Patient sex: M
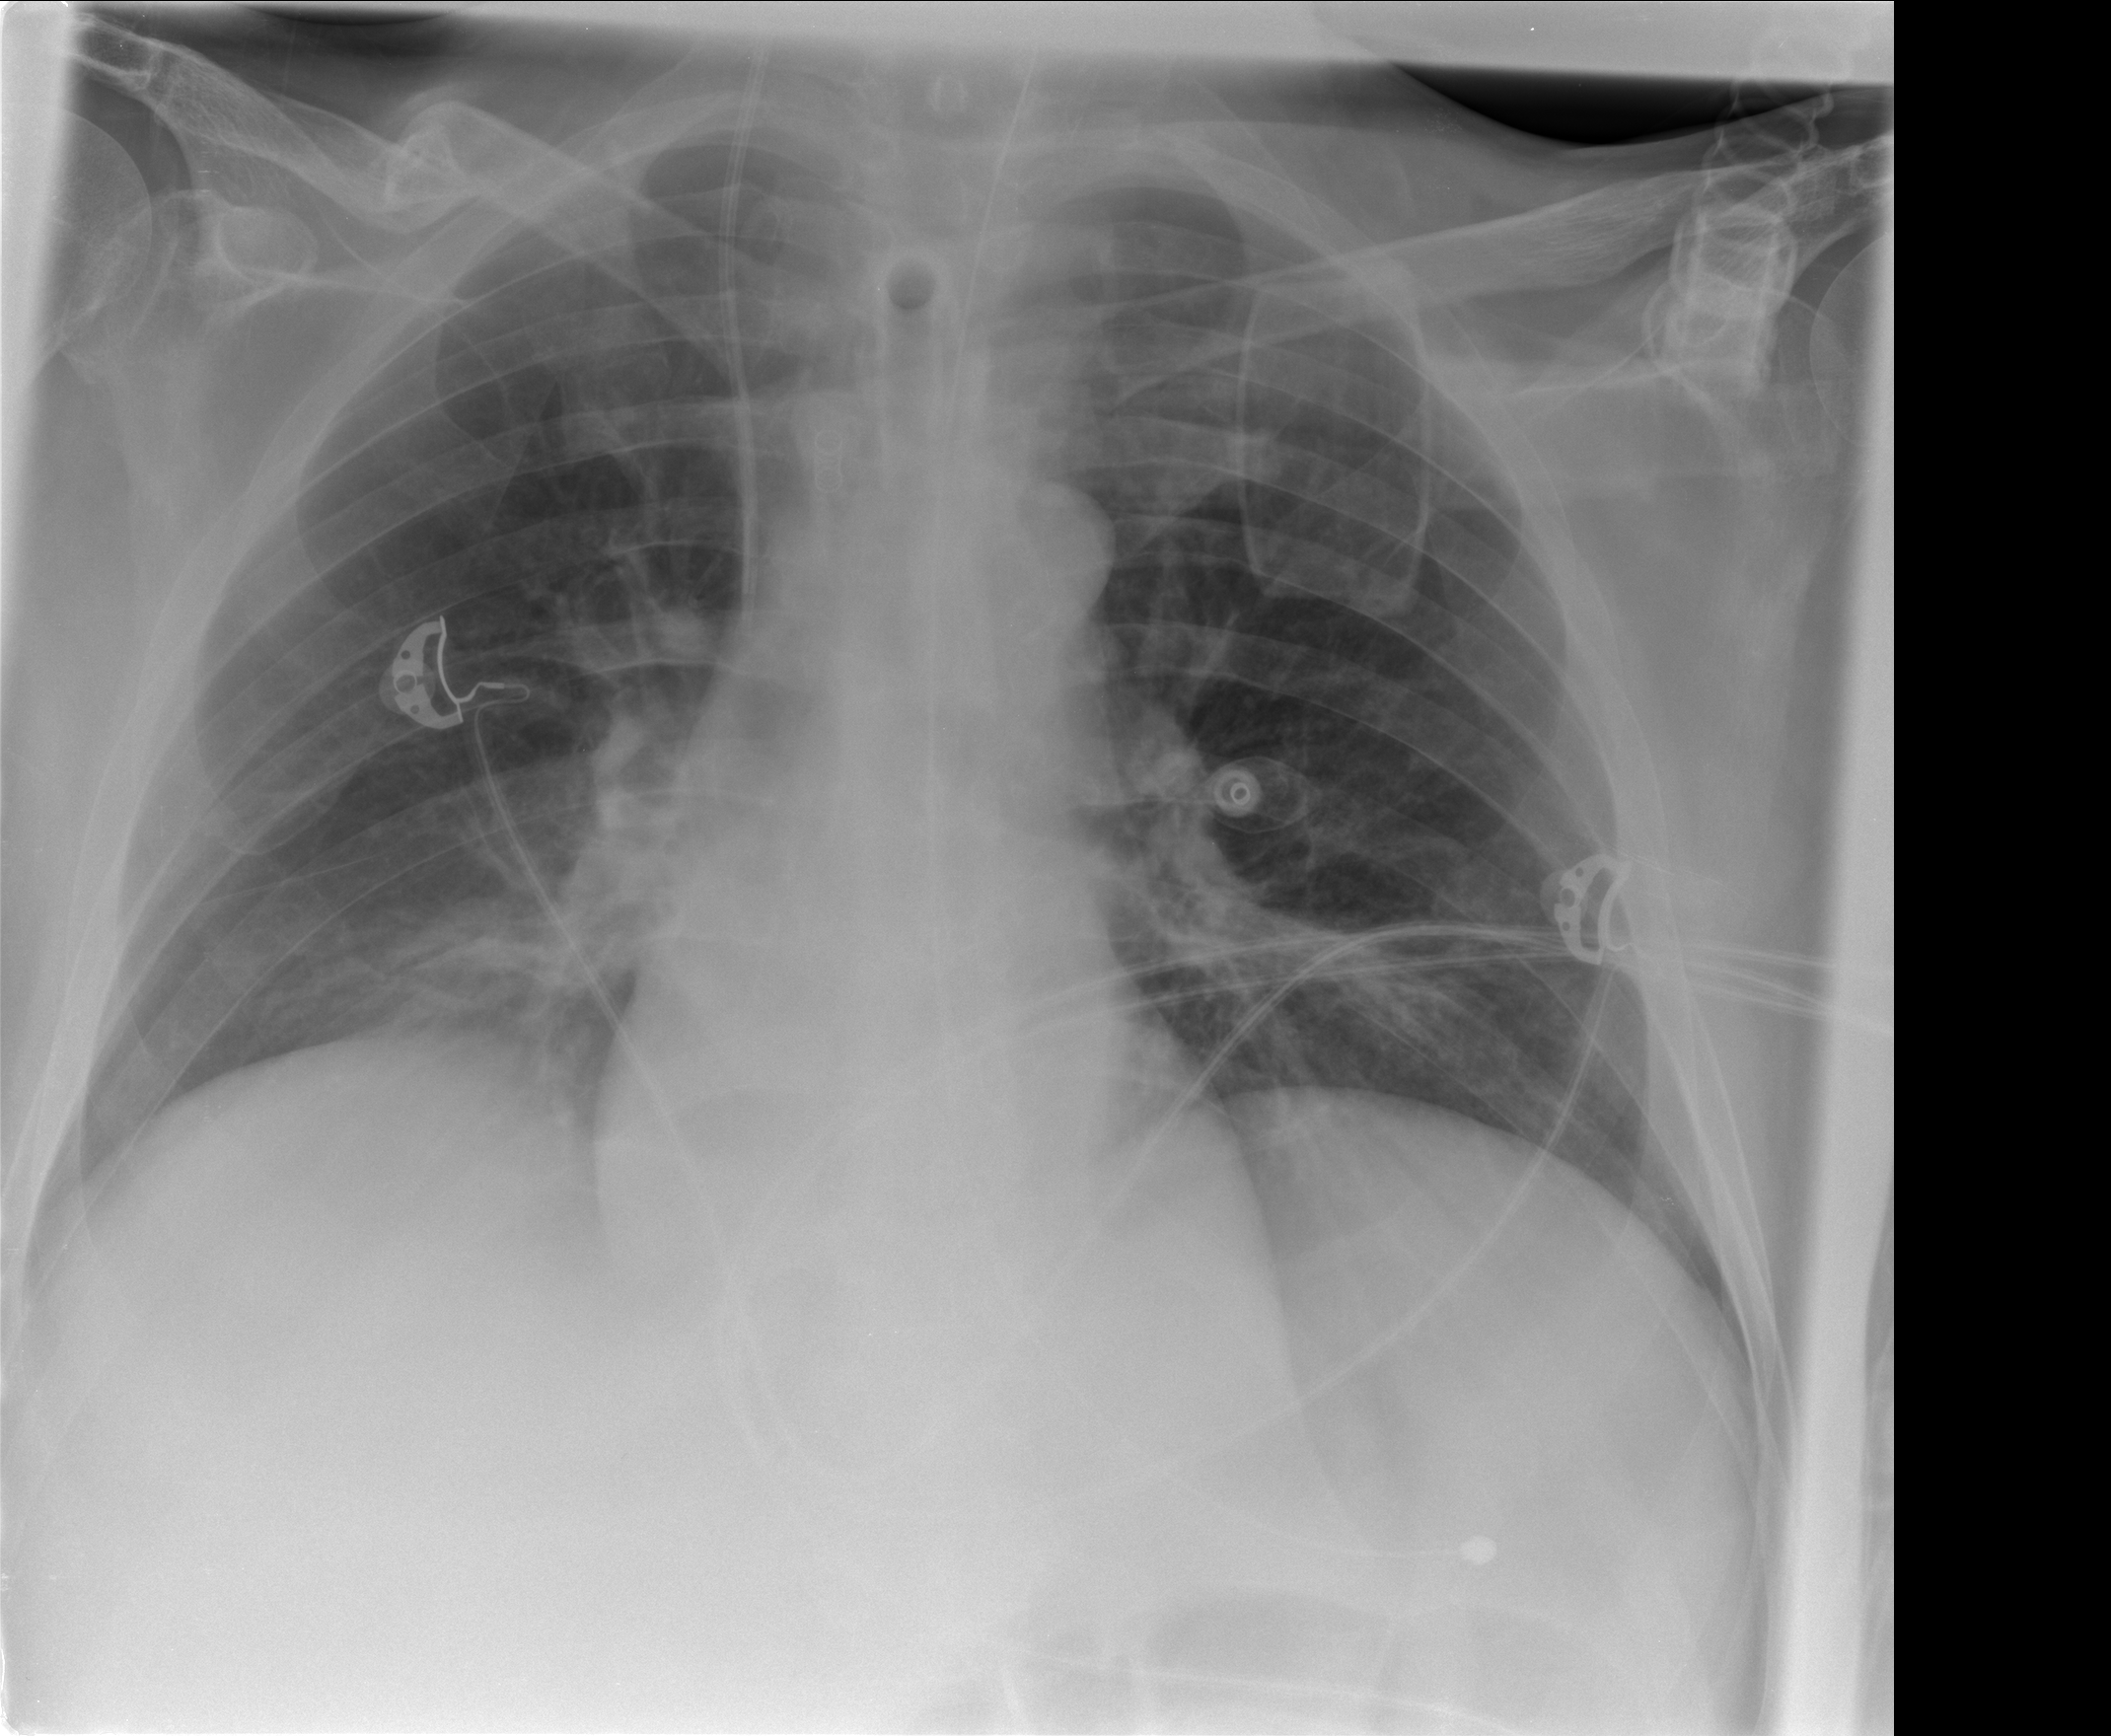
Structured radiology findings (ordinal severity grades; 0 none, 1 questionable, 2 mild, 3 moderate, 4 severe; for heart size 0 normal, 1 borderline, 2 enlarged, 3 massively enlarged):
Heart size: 0
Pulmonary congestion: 0
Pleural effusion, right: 0
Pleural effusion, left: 0
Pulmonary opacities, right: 0
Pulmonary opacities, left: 0
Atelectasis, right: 2
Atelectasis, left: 2